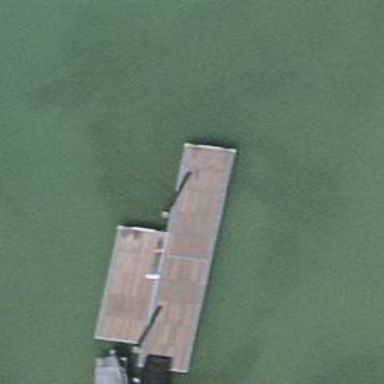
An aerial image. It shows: Man-made pier.